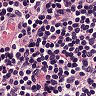
Metastatic tissue present: no